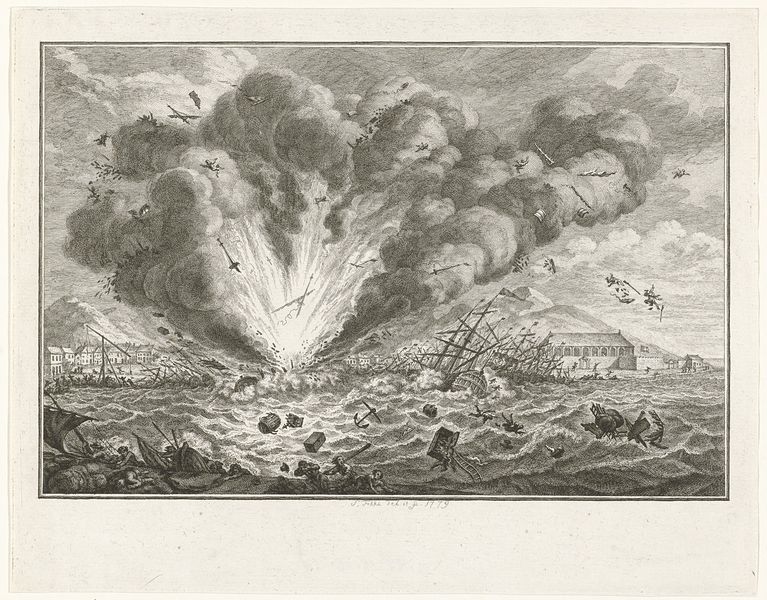
Titel: Ontploffen van het oorlogsschip Alphen in de haven van Curaçao
Künstler: Simon Fokke
Standort: Amsterdam
Institution: Rijksmuseum
Schlagwörter: feuer, meer, wasser, weiß, see, schwarz, zeichnung, haus, bild, häuser, rauch, boot, boote, schiff, hafen, krieg, sturm, trümmer, explosion, schwarz-weiss, stich, seefahrt, kupferstich, hau, fragmente, bombe, überlebende, bruchstücke, schwarzüweiss, ladung cshiff